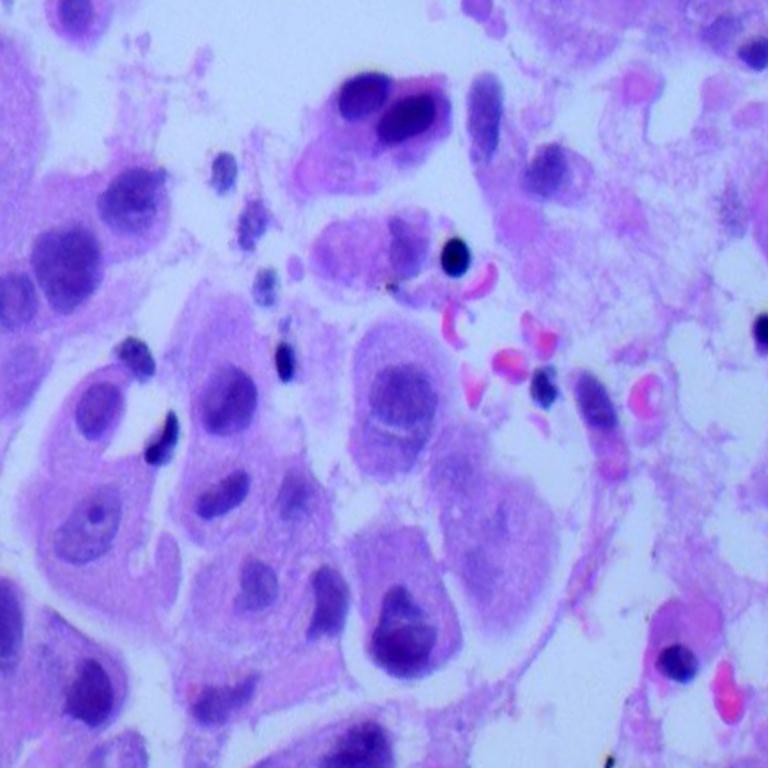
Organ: lung
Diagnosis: adenocarcinomas